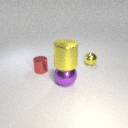
small red metal cylinder behind large purple metal sphere